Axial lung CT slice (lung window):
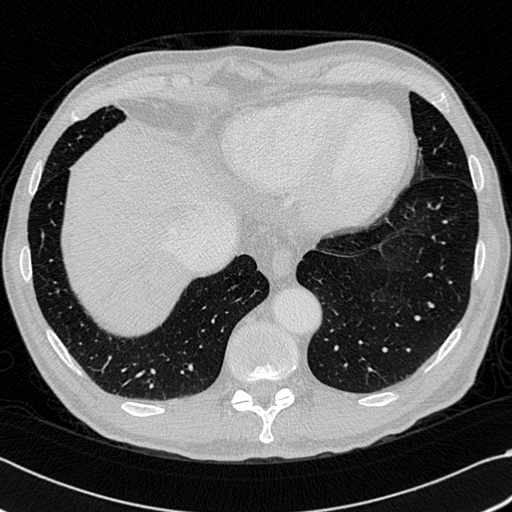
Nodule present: no